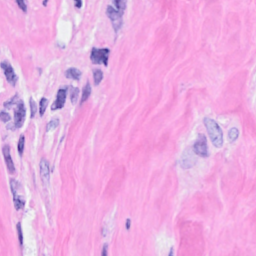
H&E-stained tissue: Breast